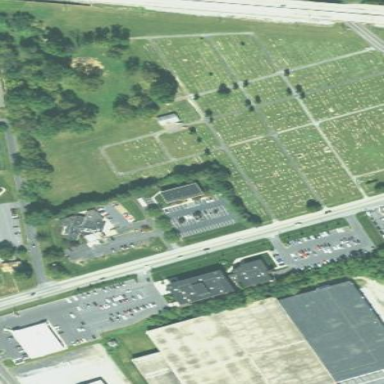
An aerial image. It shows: Cemetery.